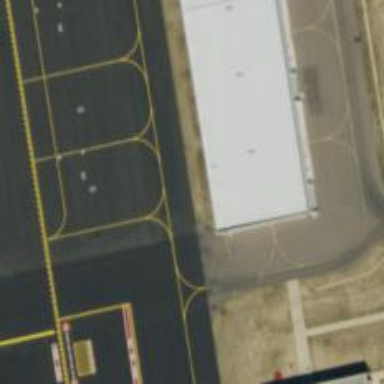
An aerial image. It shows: Image of taxiway at airport.